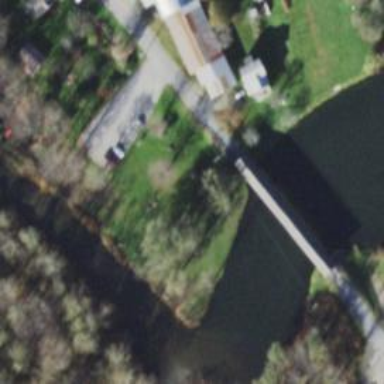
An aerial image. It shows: Covered bridge with asphalt surface.